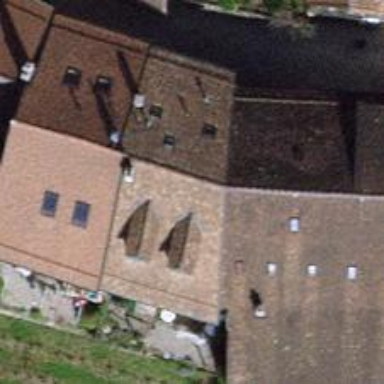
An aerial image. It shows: Building with ridge on the roof.